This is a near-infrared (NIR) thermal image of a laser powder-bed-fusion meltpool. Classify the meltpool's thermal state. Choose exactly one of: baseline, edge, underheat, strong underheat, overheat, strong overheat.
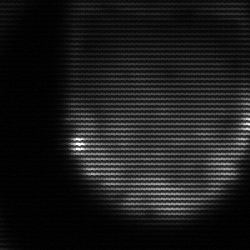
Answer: edge